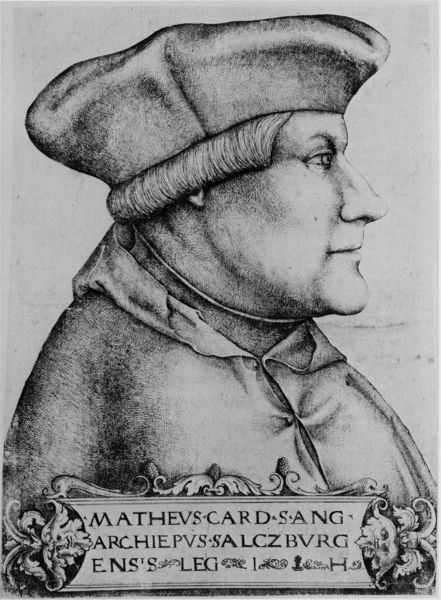
Titel: Bildnis von Kardinal Matthäus Lang, Erzbischof von Salzburg
Künstler: Hieronymus Hopfer
Institution: (Seriendruck)
Schlagwörter: blätter, mann, umhang, weiß, frisur, haar, hut, mund, nase, ohr, profil, schwarz, zeichnung, jacke, kappe, mütze, augen, kragen, bild, bildnis, portrait, porträt, auge, geistlicher, gewand, haare, mantel, händler, kinn, holzschnitt, schrift, papier, venedig, graphik, ornamente, ohrläppchen, name, druck, radierung, titel, text, mittelalter, florenz, dürer, persönlichkeit, kupferstich, spruch, latein, schriftfeld, salzburg, spruchband, matthäus, montefeltro, 1900, kopfbeckung, haarrolle, innenrolle